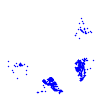
Particle: proton